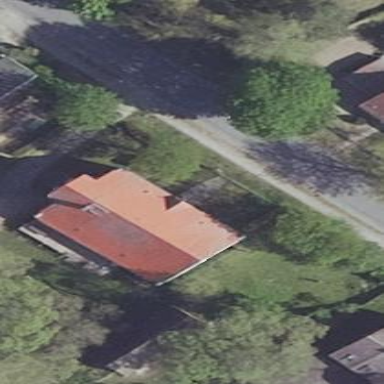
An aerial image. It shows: Residential building.